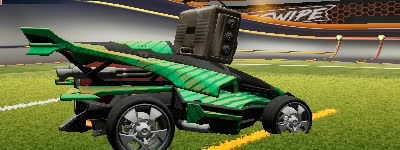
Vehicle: aftershock